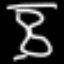
Label: hourglass